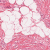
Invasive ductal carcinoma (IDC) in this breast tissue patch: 0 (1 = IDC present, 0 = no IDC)